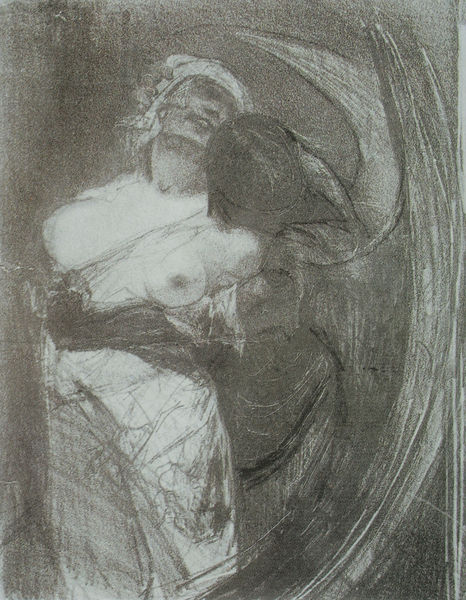
Titel: Die kalten Teufel
Künstler: Félicien Rops
Standort: Brüssel
Institution: Bibliothèque Royale Albert Ier, Cabinet des Estampes
Schlagwörter: akt, dunkel, flügel, kopf, mann, nackt, schatten, weiß, frauen, menschen, bewegung, brust, busen, frau, grau, hell, hut, kleid, kreide, mund, nacht, rücken, schwarz, skizze, zeichnung, dame, tuch, haube, symbolismus, kappe, arm, arme, gesicht, tod, tot, hals, gewand, haare, paar, kontrast, kreis, rund, engel, lächeln, brüste, leidenschaft, liebe, umarmung, modell, bogen, grafik, graphik, linien, angst, jugendstil, erotik, griff, munch, kohle, nakt, druck, druckgraphik, lithographie, schwarzweiss, radierung, stich, dynamik, schrecken, bleistift, entwurf, verwischt, üppig, hölle, teufel, lust, brus, liebschaft, schwingen, kupferstich, mucha, seele, biss, kubin, grotesk, rops, liebkosen, titten, füssli, alfred kubin, huabe, jegendstil, möpse, todesengel, vampier, vampir, massig